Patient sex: F
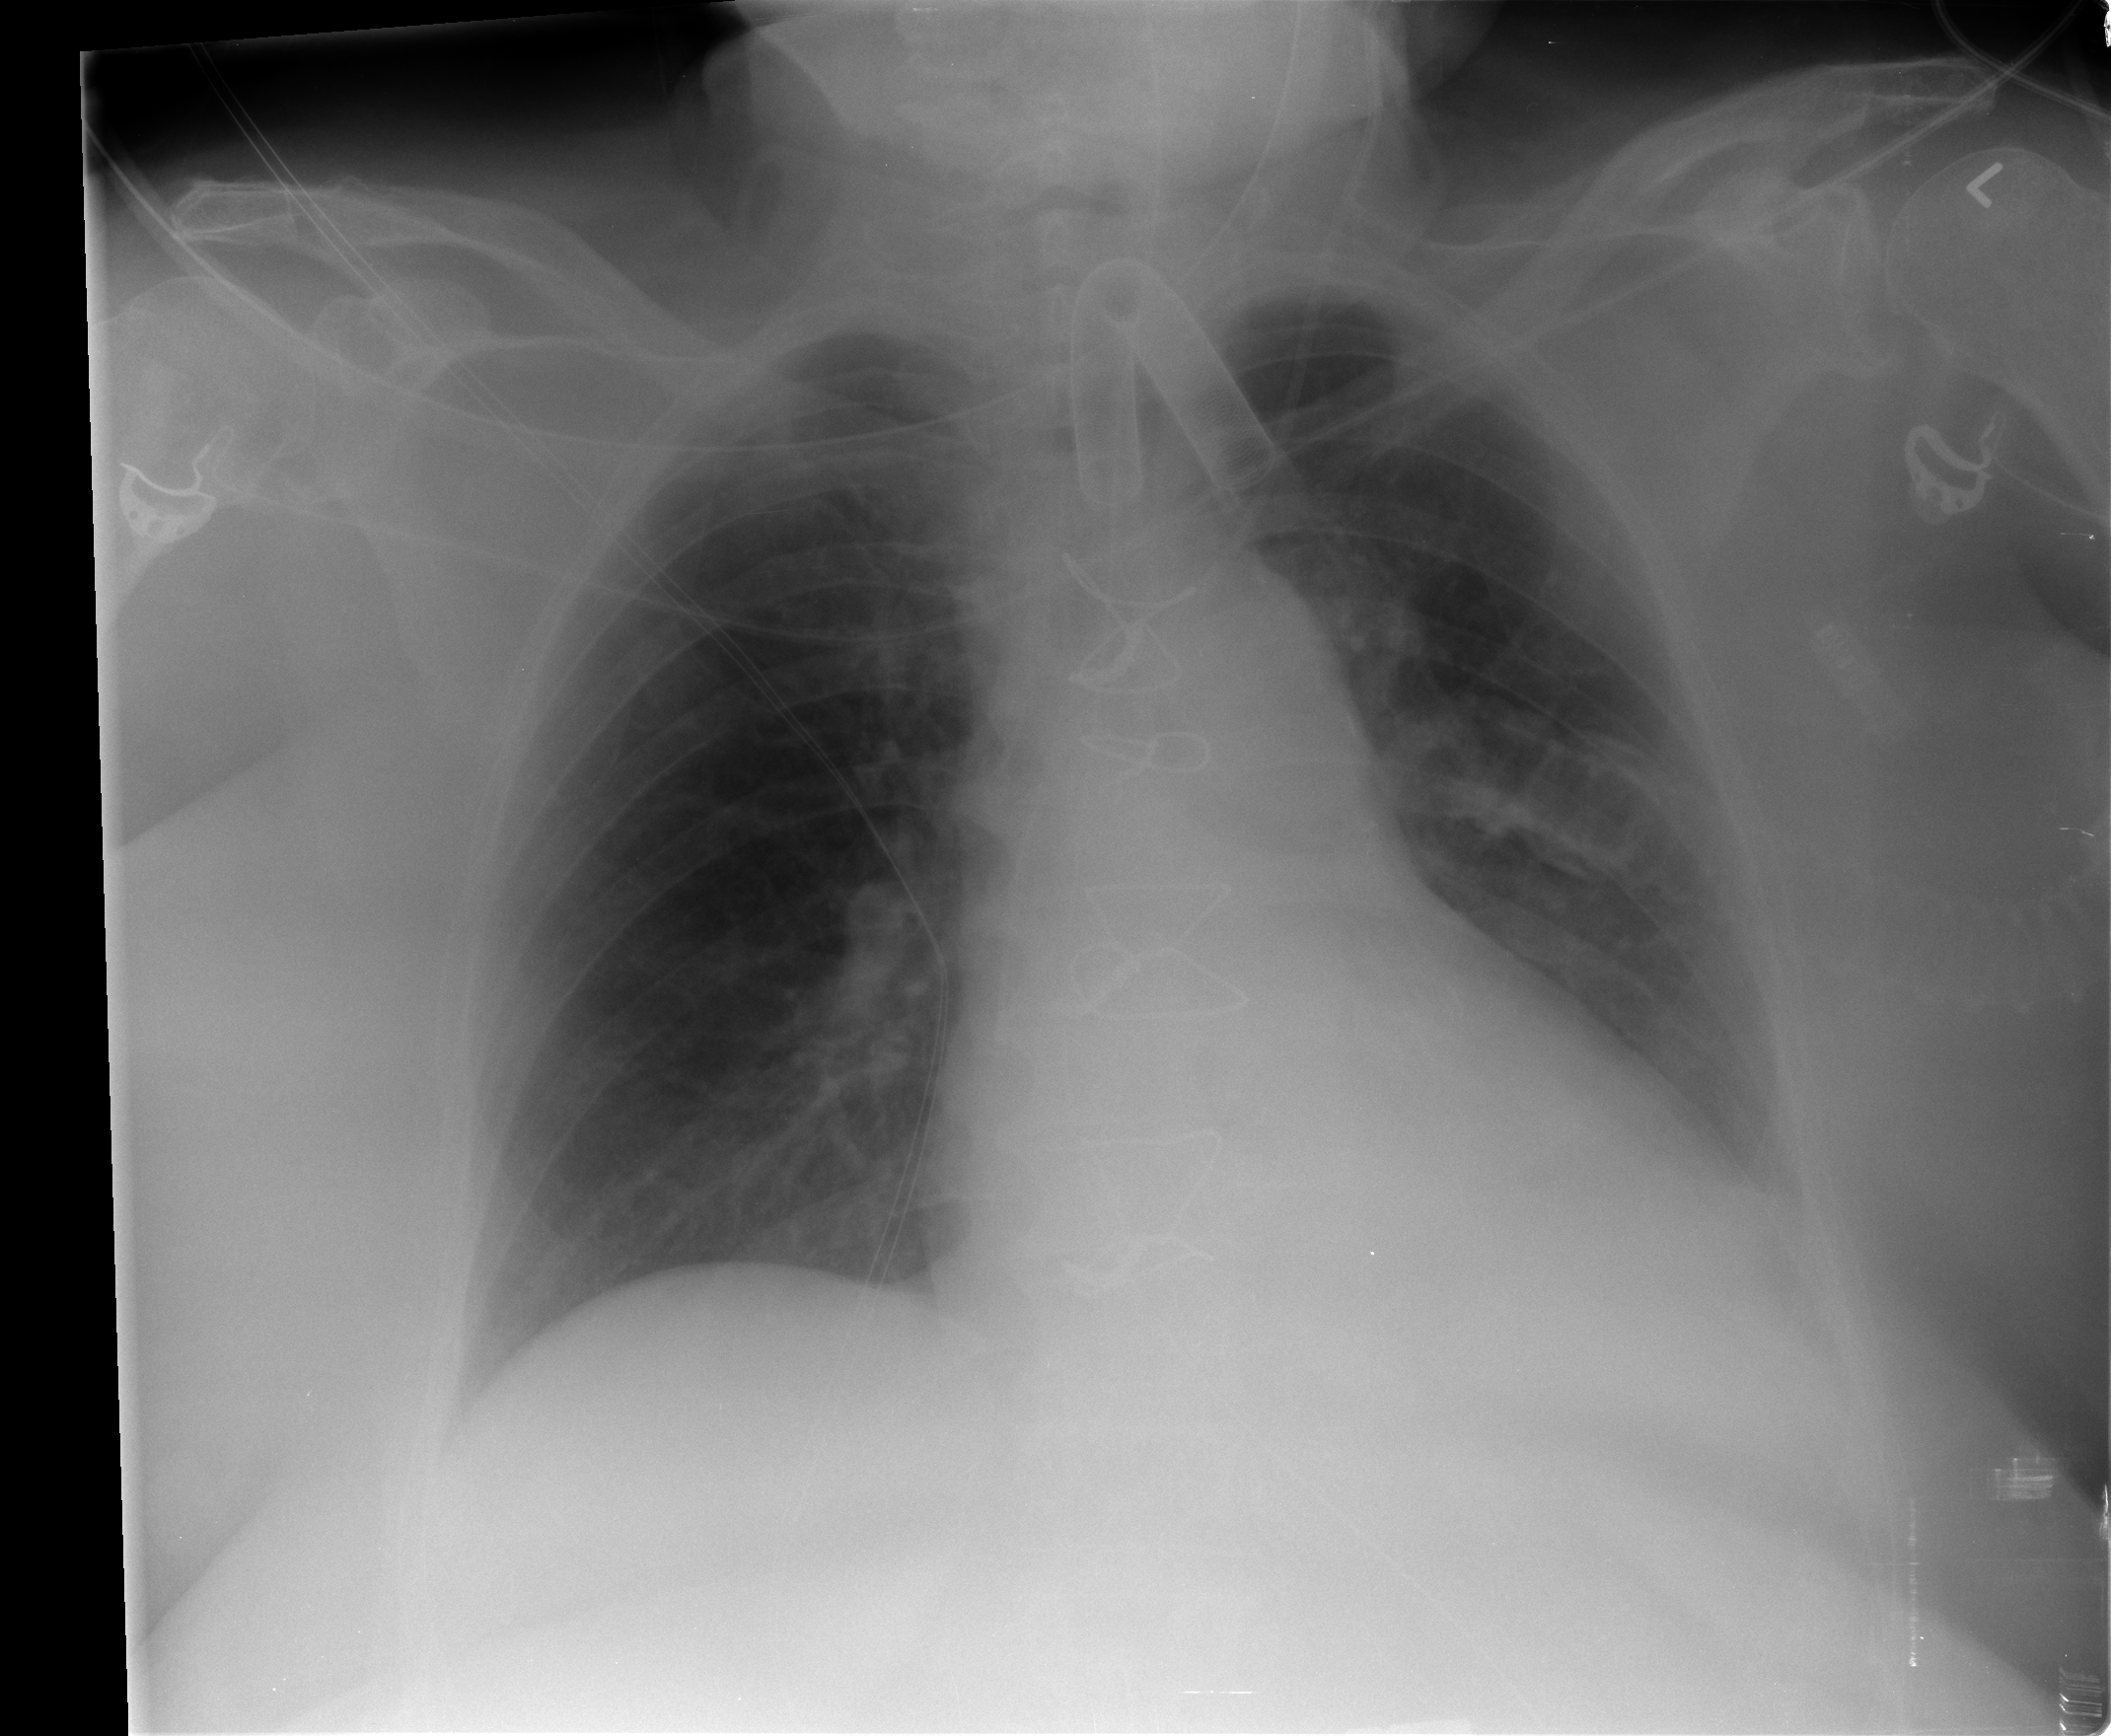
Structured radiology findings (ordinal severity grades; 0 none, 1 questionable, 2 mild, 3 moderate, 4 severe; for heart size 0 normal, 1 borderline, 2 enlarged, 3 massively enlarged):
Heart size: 2
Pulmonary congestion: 3
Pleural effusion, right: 0
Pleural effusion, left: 2
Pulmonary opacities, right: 0
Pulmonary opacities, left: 0
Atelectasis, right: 0
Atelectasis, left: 2